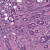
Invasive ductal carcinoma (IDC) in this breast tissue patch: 1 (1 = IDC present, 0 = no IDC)